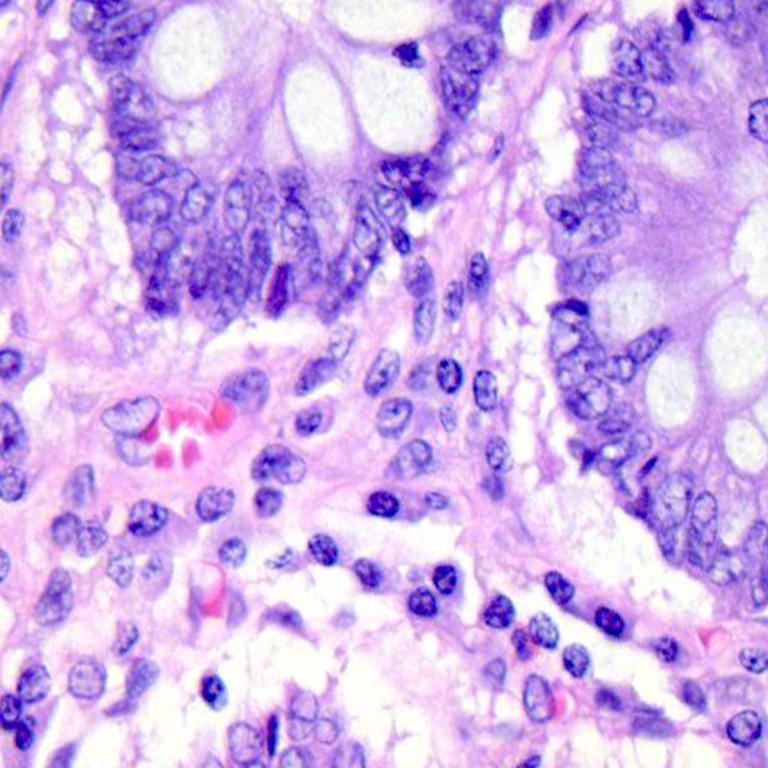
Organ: colon
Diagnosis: benign